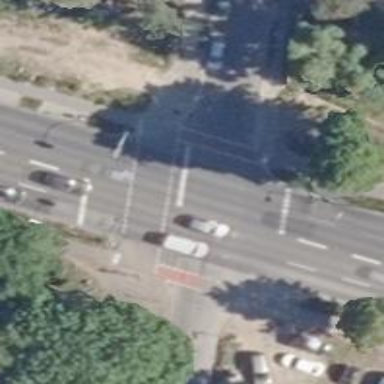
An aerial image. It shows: Road with traffic signals at the crossing.